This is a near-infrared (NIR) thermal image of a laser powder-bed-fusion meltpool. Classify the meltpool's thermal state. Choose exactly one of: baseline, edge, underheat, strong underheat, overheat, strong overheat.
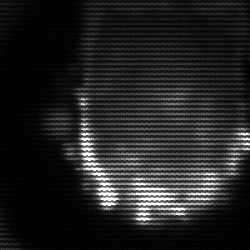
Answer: baseline